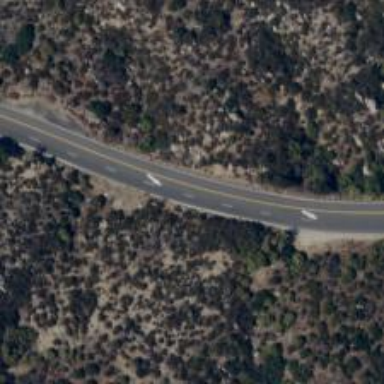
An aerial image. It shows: Asphalt road classified as primary highway.